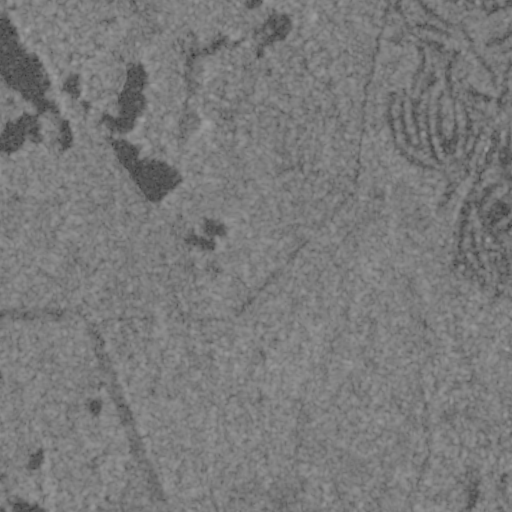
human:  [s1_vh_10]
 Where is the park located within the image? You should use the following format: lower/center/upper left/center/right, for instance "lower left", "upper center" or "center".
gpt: The park is located in the upper right of the image.
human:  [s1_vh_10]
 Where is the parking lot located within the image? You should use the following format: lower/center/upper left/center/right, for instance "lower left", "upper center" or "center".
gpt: The parking lot is located in the center right of the image.
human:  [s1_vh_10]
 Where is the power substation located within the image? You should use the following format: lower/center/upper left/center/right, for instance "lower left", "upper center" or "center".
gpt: The power substation is located in the center left of the image.
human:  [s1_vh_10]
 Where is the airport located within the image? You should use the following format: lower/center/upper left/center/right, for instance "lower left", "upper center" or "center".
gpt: There is no airport in the image.

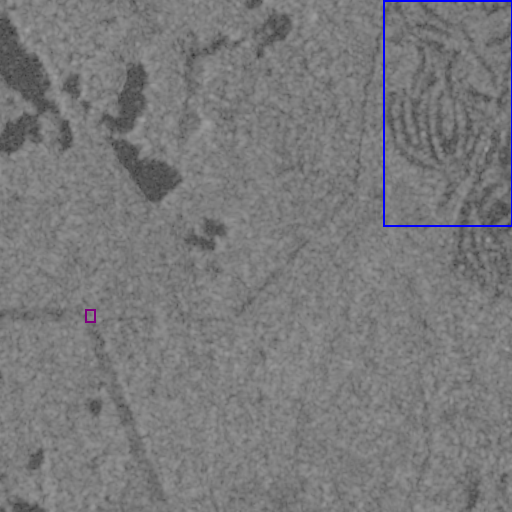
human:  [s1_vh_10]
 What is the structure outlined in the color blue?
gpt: The structure outlined in blue is a park.
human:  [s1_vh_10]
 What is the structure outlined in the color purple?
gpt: The structure outlined in purple is a power substation.
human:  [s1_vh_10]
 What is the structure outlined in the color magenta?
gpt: There is no magenta outline.